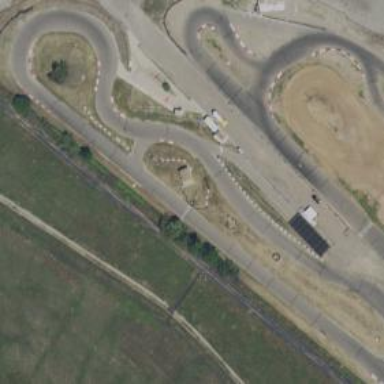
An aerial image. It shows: Raceway road.